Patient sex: F
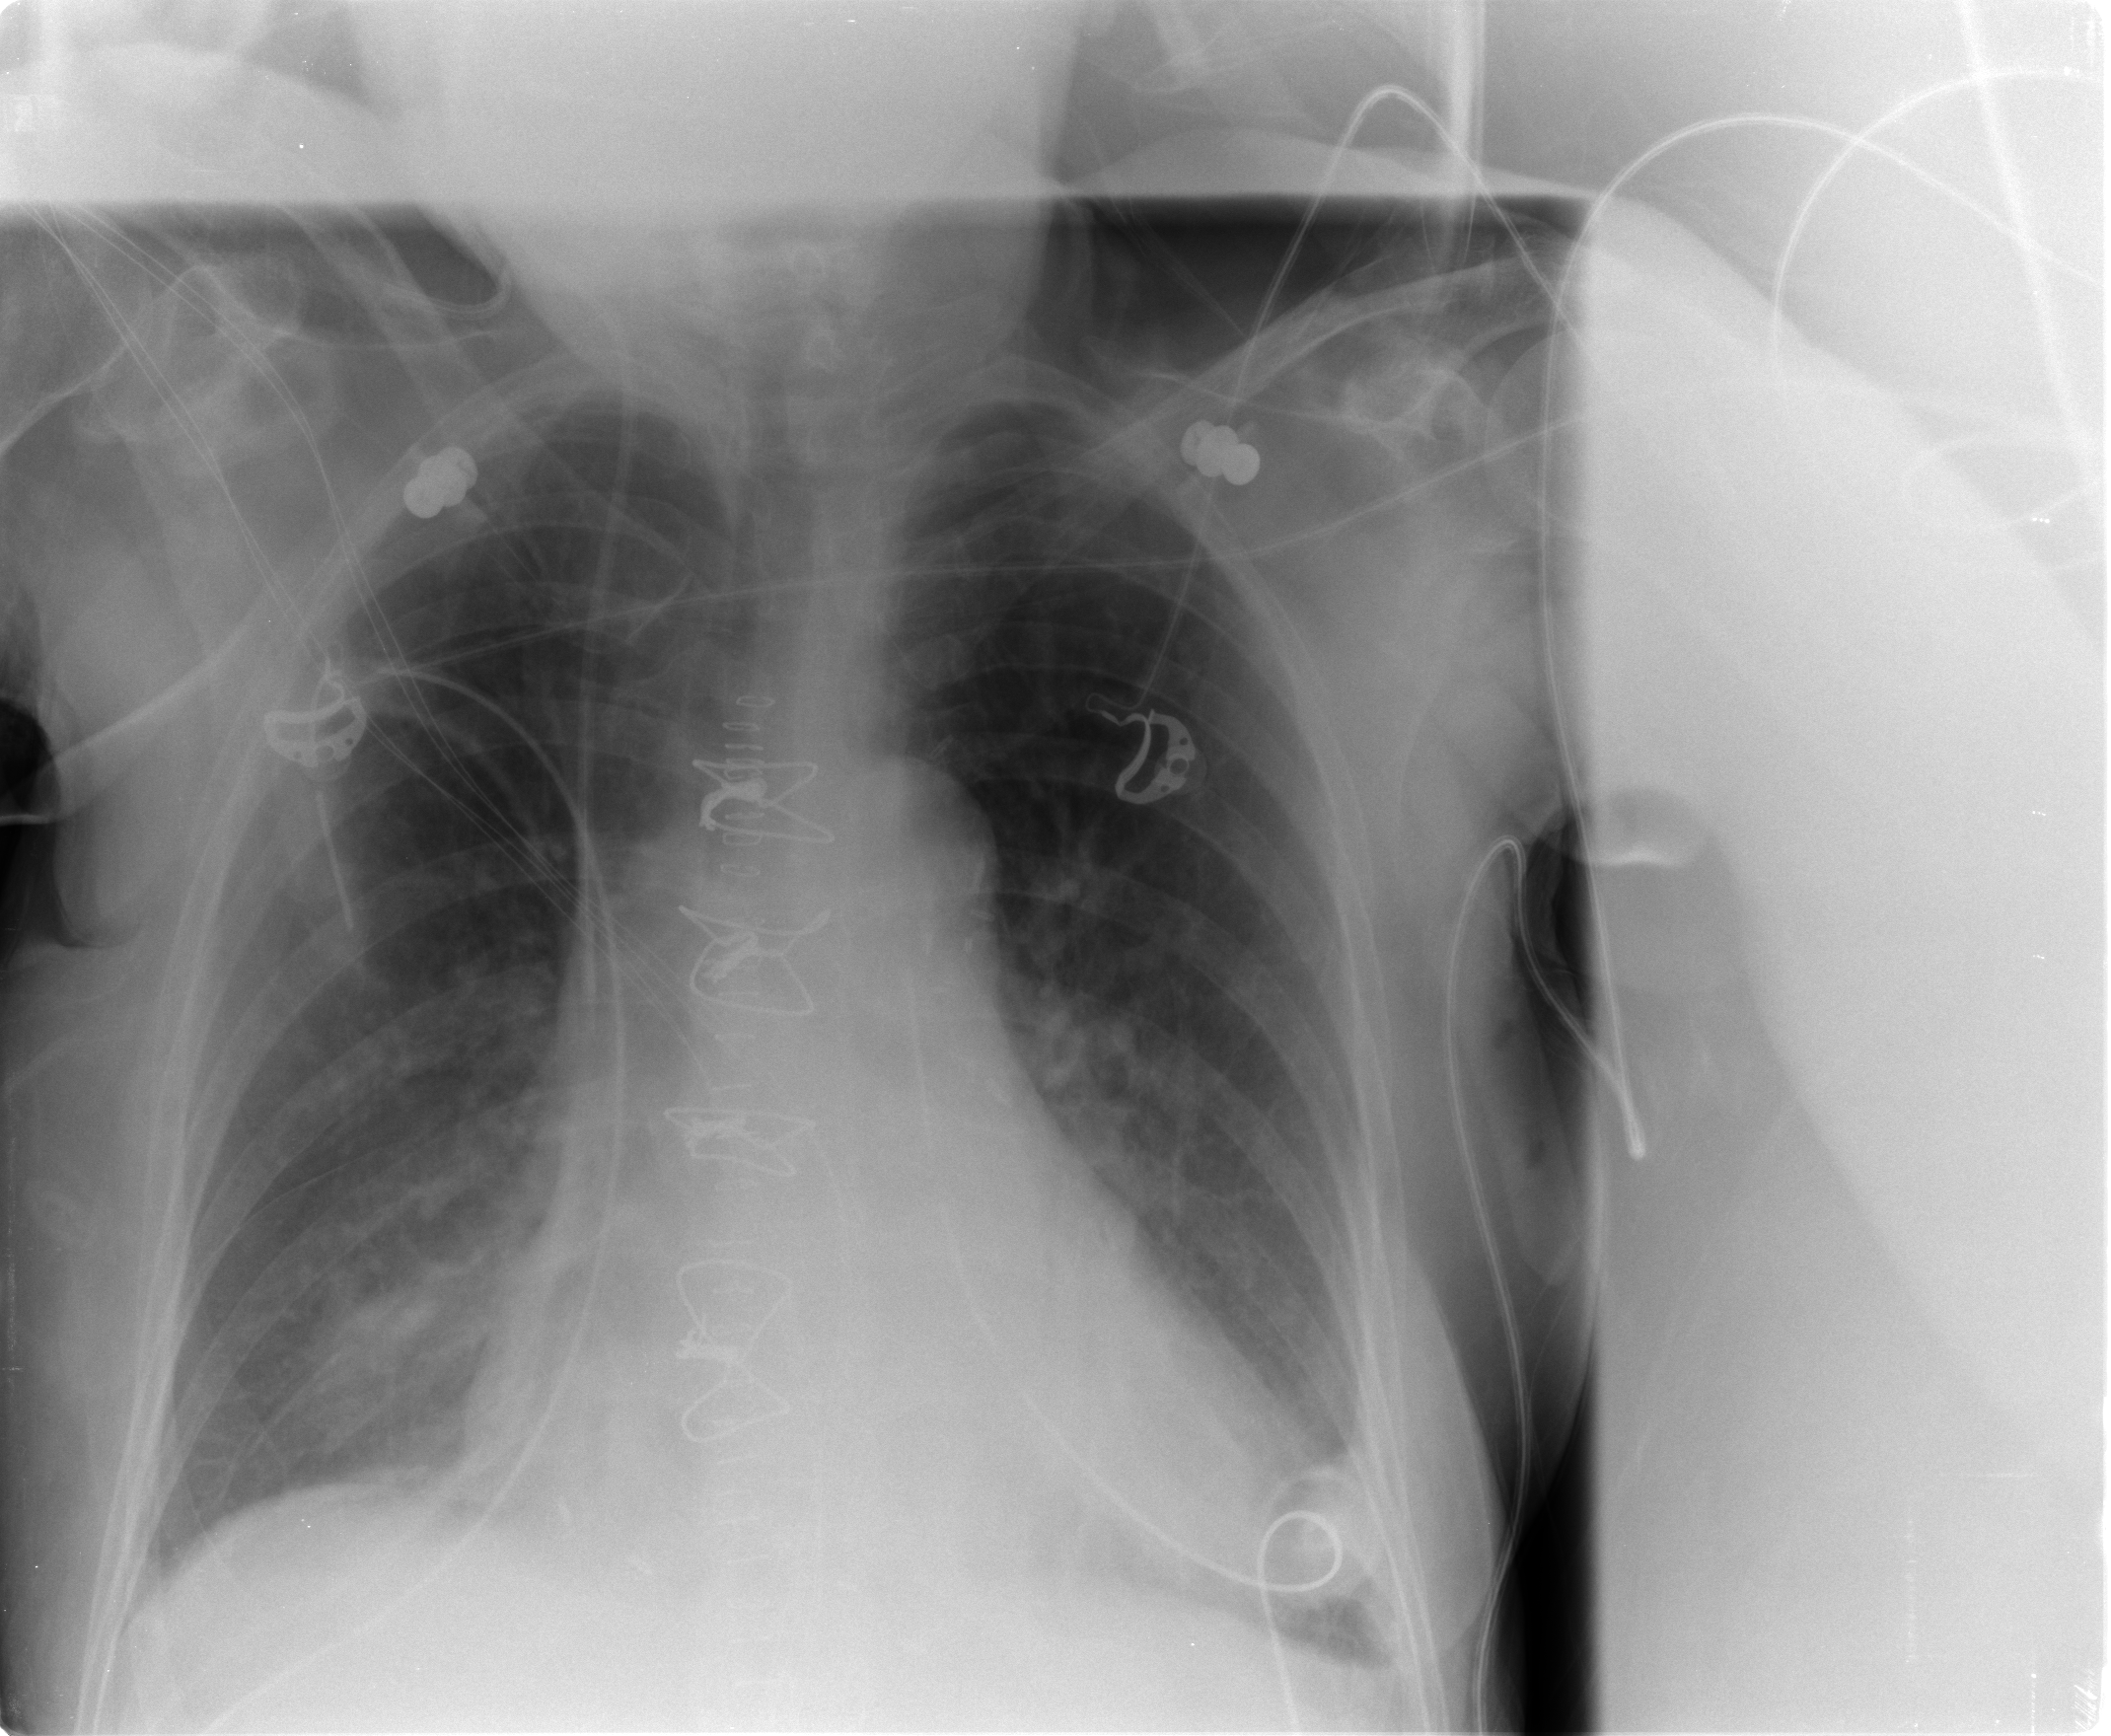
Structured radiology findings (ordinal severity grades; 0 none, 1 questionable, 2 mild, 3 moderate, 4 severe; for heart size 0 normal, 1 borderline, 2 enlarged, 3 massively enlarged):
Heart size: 2
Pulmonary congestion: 2
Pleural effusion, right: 2
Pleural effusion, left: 2
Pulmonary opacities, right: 0
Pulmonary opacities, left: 0
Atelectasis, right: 2
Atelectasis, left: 2